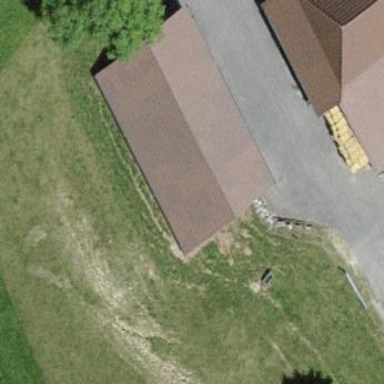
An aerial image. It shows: Shed.